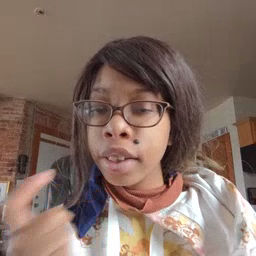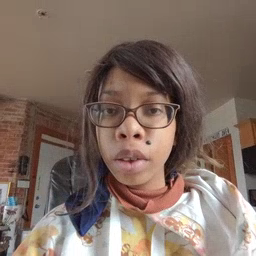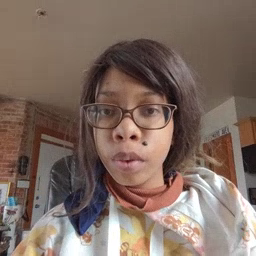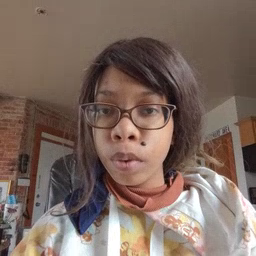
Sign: tooth